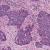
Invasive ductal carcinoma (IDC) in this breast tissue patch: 1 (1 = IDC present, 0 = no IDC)